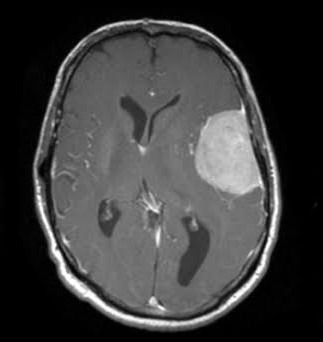
Label: meningioma